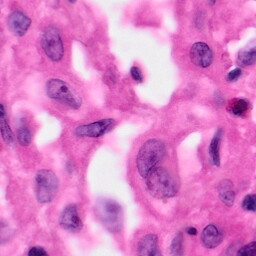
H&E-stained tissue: Pancreatic